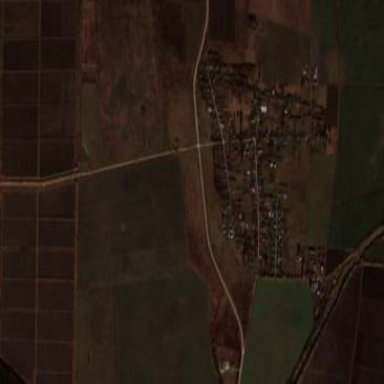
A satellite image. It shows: Village.